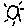
Label: sun